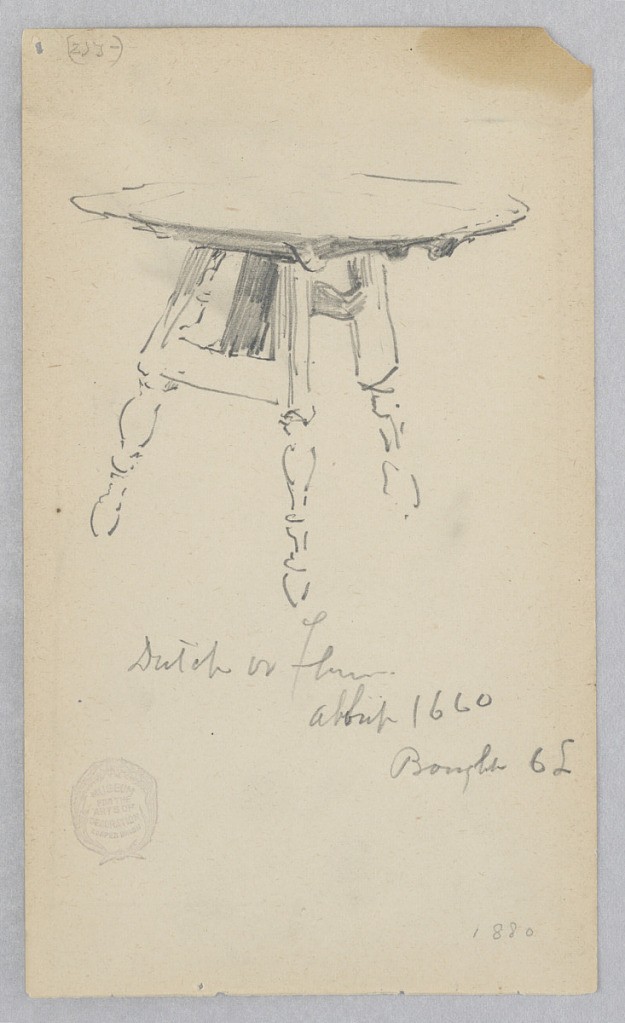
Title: Desk
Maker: Robert Frederick Blum, American, 1857–1903
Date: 1880
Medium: Graphite on wove paper
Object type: Drawing
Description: Sketch of a four-legged desk with round top.